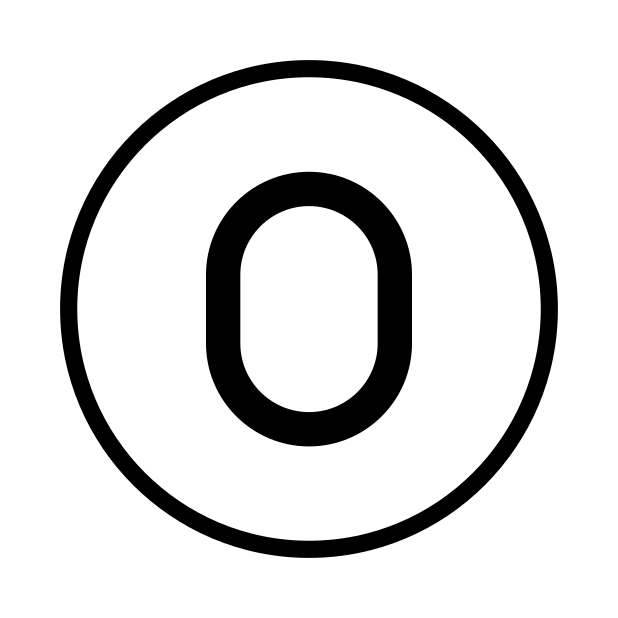
regional indicator O